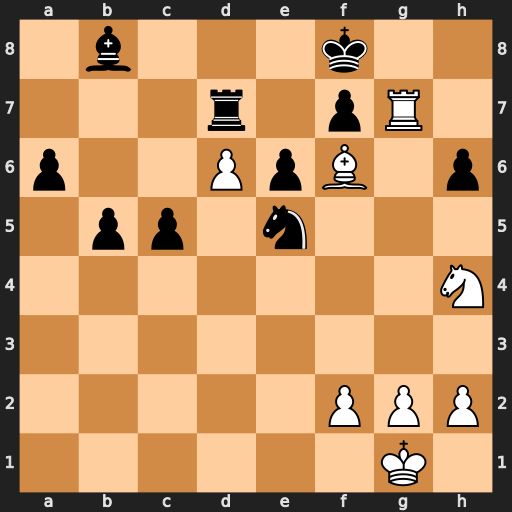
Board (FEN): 1b3k2/3r1pR1/p2PpB1p/1pp1n3/7N/8/5PPP/6K1
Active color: w
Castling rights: -
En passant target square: -
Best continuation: Rh7 Ng6 Nxg6+ fxg6 Rxd7